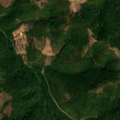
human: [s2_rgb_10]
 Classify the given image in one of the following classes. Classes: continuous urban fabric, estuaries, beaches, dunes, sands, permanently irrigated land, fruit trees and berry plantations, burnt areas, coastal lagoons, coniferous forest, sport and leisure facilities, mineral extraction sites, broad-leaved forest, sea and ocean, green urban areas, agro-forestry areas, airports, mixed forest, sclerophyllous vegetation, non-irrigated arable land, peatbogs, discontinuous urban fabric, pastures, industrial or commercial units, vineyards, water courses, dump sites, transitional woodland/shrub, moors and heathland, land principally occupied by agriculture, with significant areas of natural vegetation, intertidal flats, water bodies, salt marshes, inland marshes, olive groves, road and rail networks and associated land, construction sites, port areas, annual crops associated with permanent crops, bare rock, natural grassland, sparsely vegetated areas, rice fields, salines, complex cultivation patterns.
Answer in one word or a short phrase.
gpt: land principally occupied by agriculture, with significant areas of natural vegetation, broad-leaved forest, transitional woodland/shrub